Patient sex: M
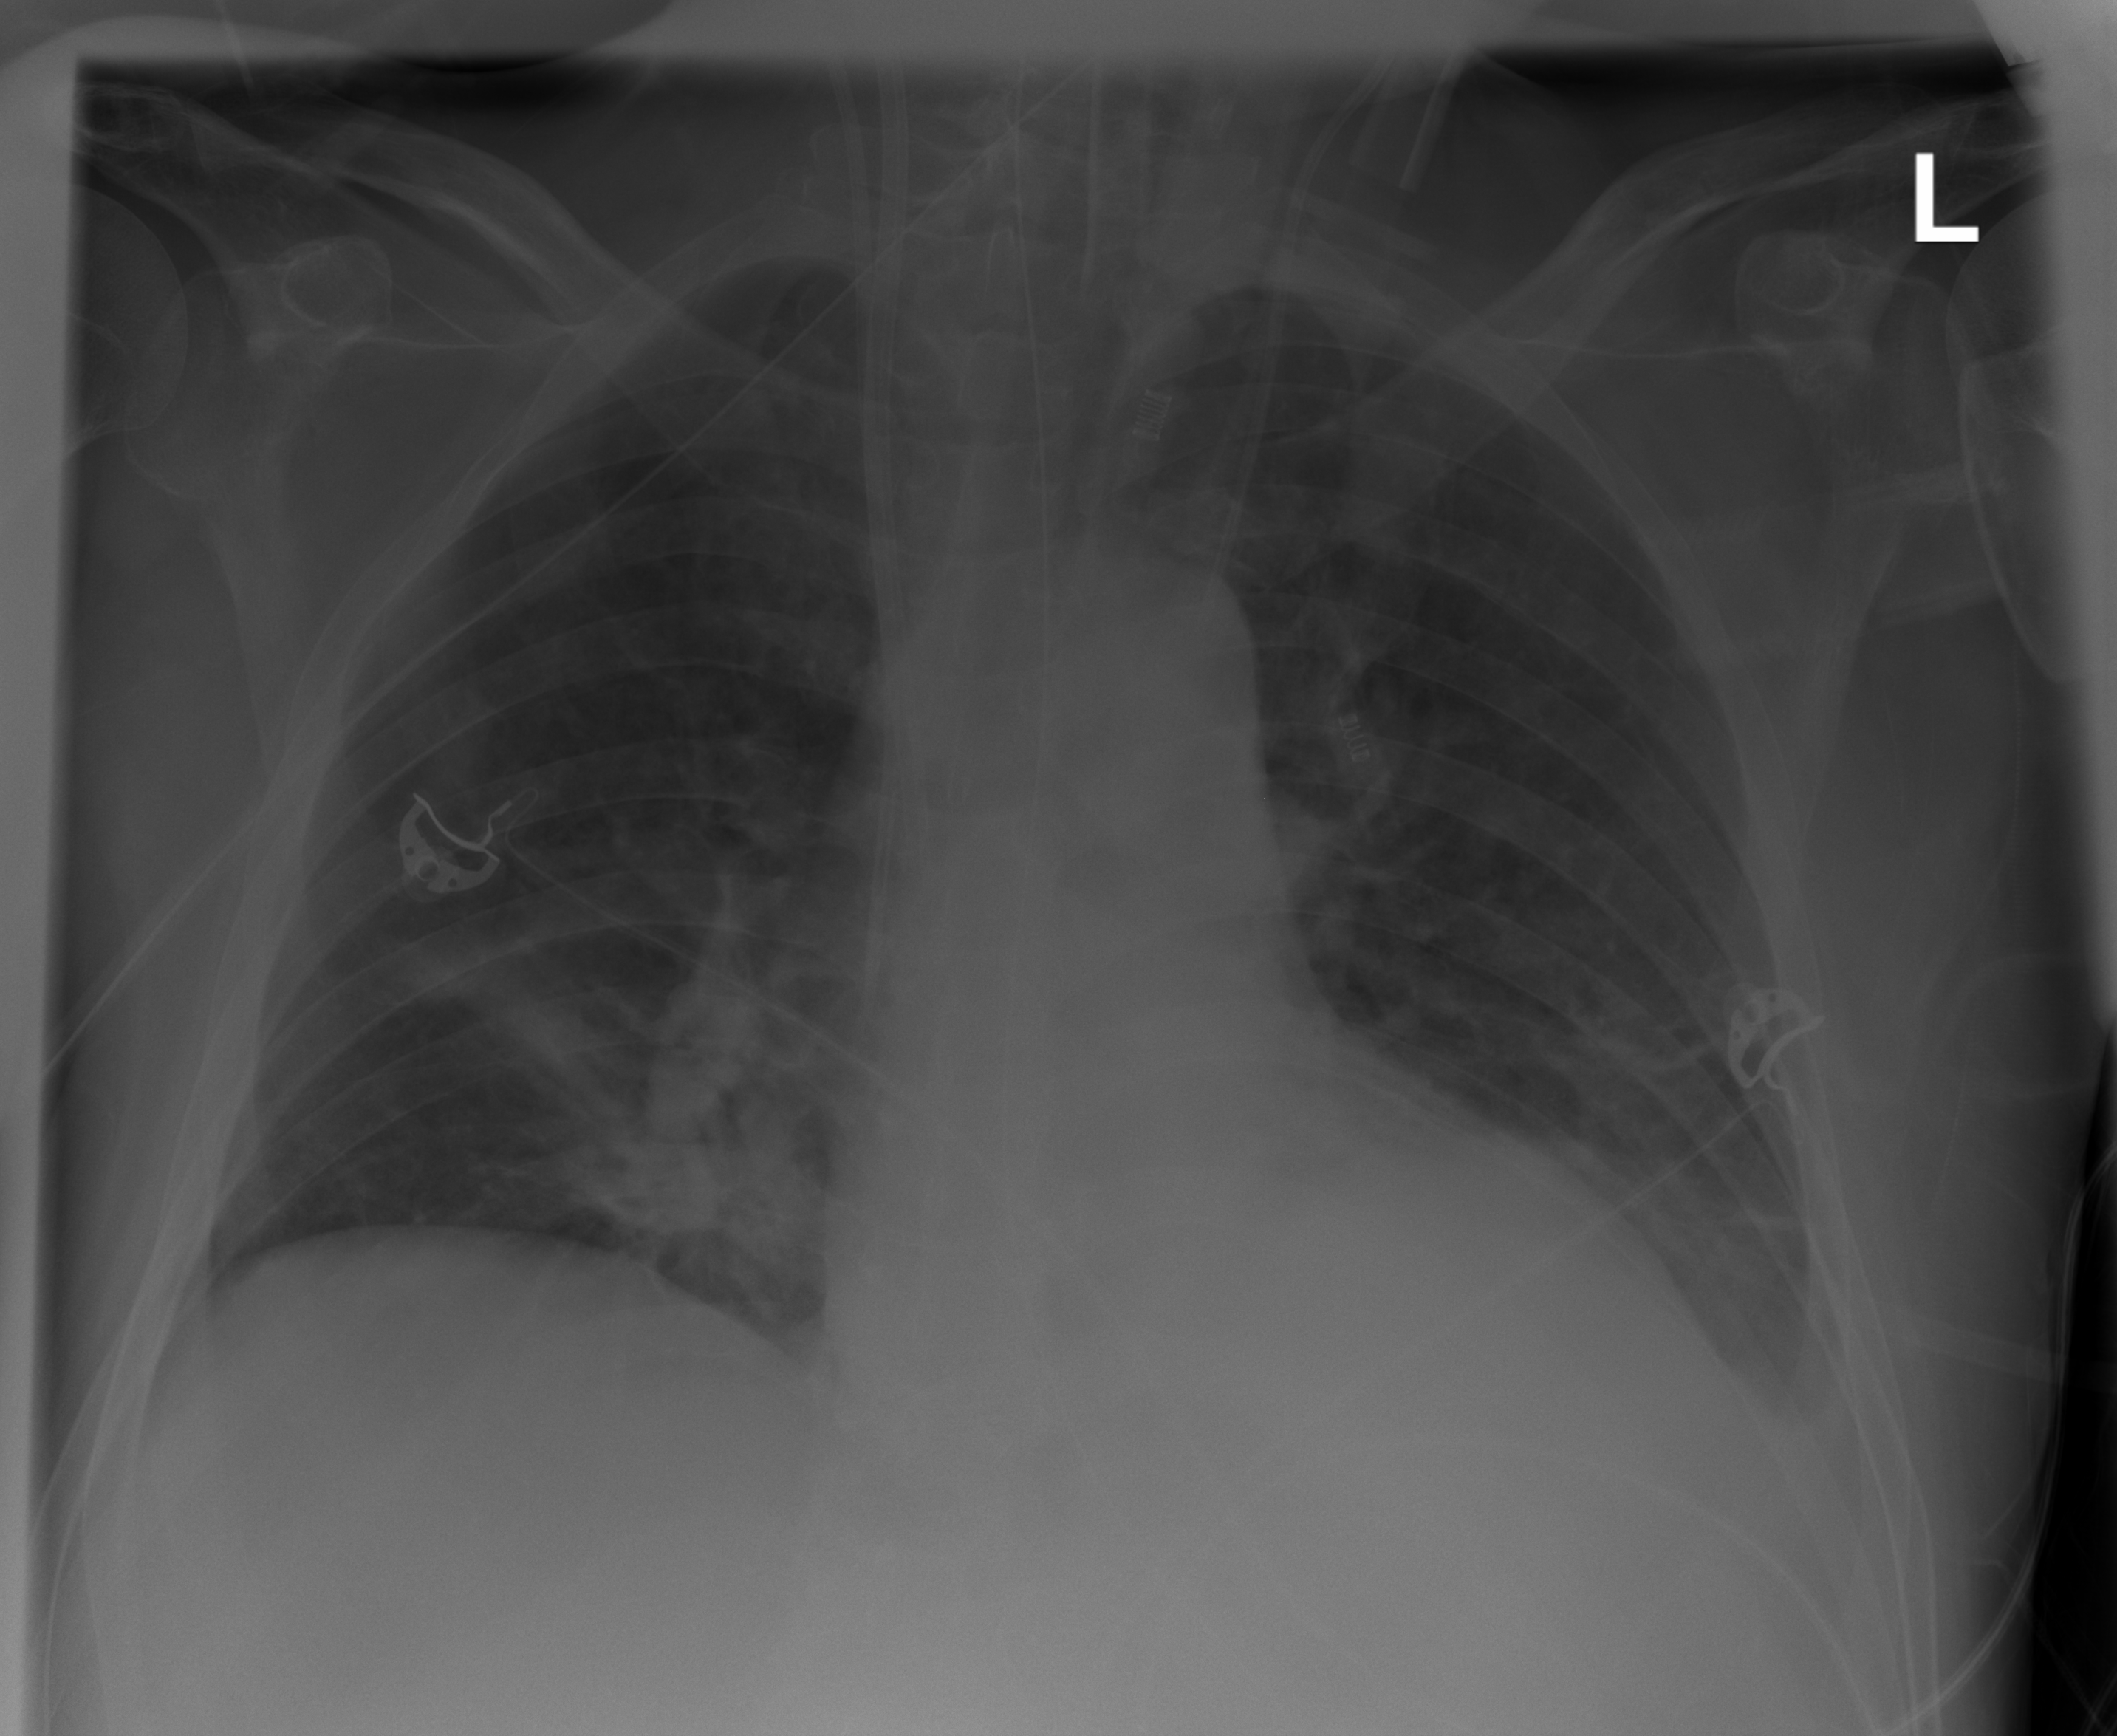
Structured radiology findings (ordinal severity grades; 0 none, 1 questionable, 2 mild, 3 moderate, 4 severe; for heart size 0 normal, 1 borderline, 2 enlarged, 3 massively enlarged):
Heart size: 0
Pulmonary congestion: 2
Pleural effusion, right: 0
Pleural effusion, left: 2
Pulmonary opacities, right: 2
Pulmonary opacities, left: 3
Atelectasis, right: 0
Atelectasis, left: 2